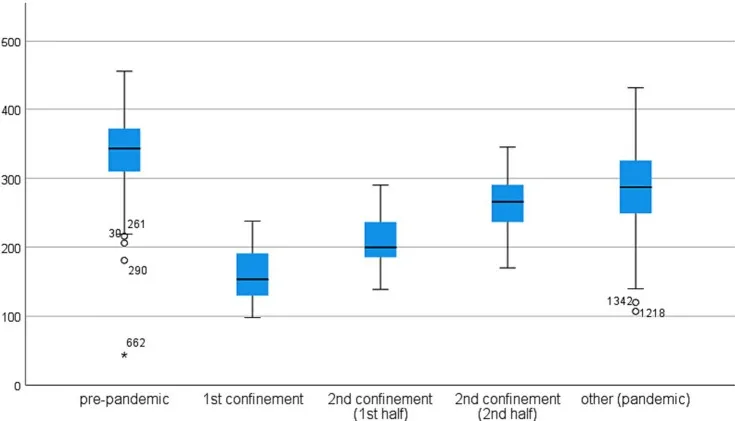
Daily episodes by each period. (The numbers associated with the outliers correspond to the number of days counted since the beginning of the study; all pairwise comparisons are significantly different at a 0.05 level).
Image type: chart (chart)